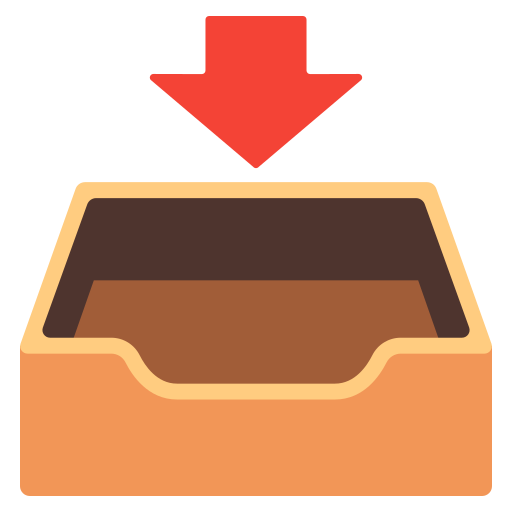
Emoji: 📥